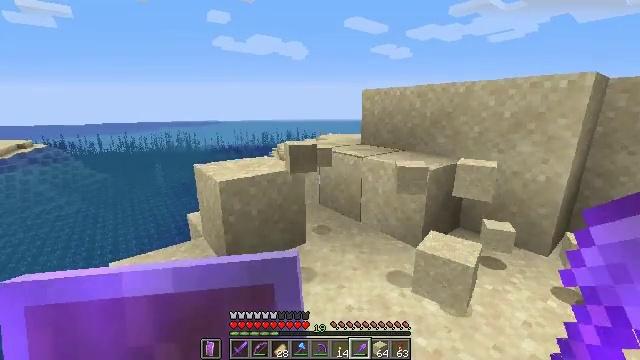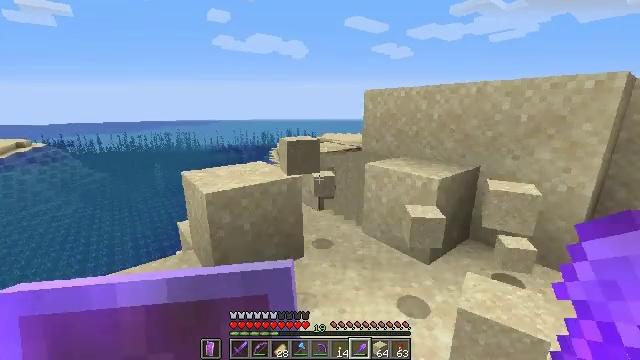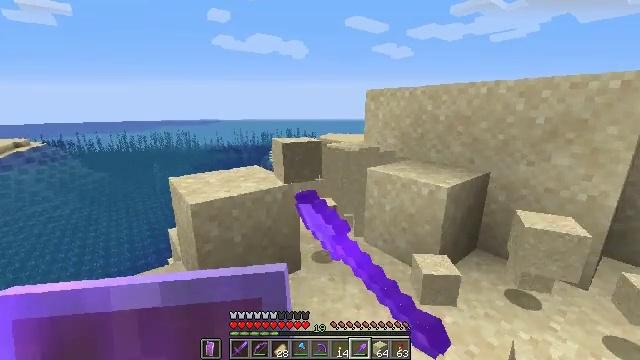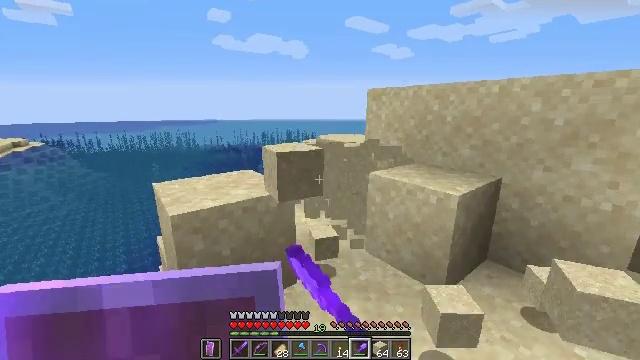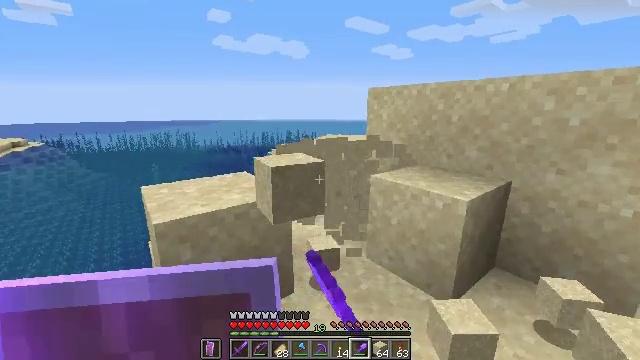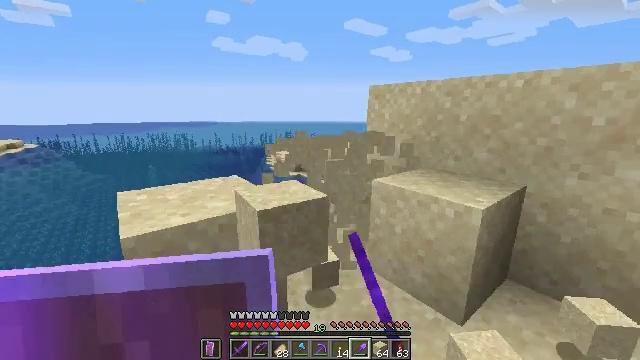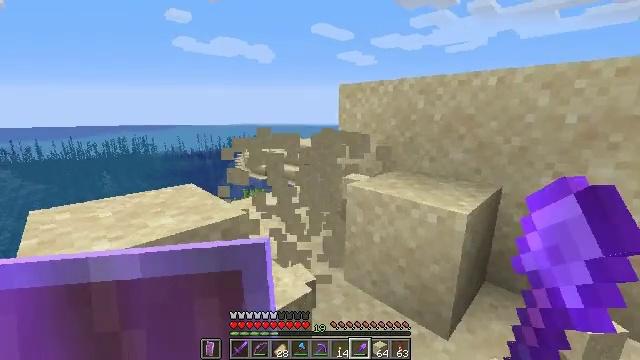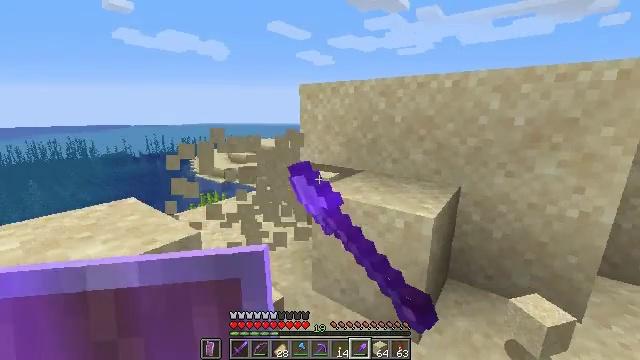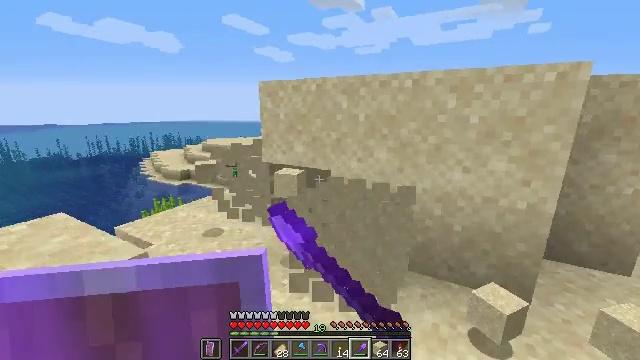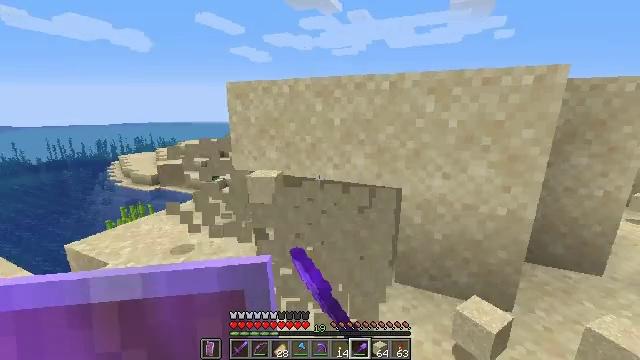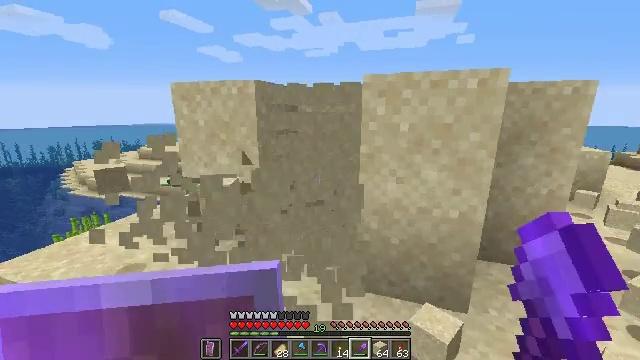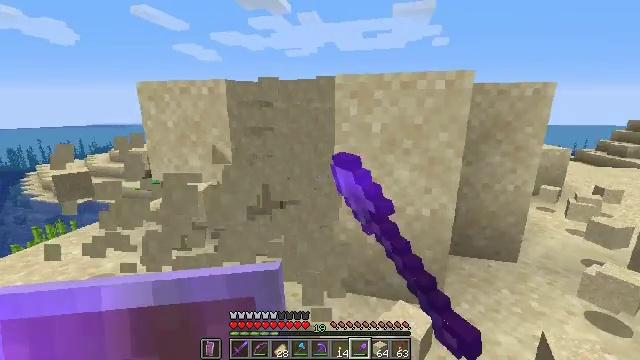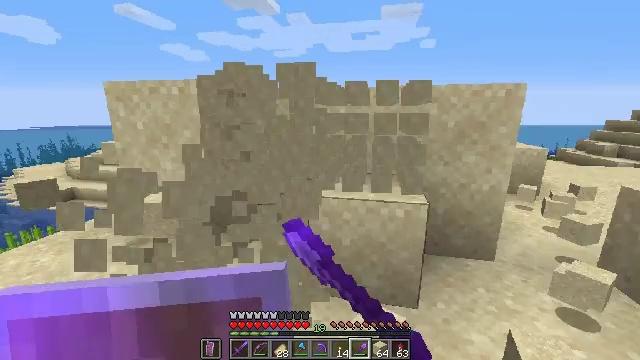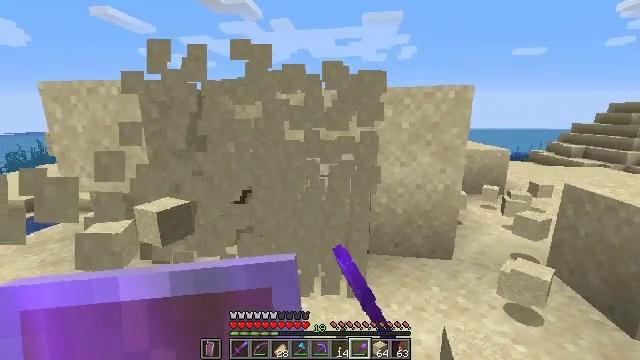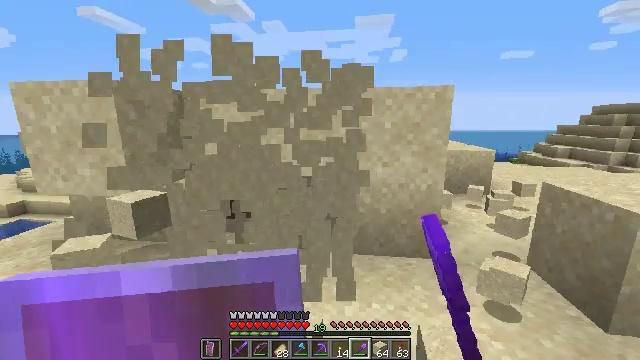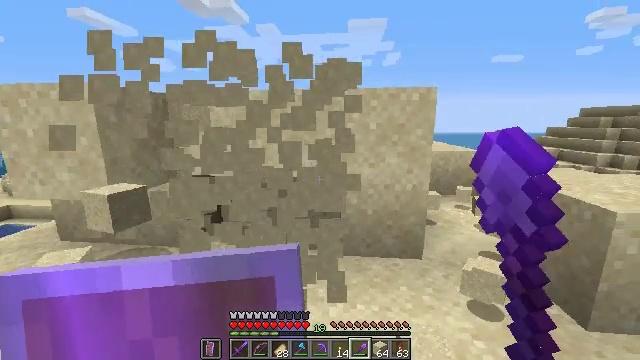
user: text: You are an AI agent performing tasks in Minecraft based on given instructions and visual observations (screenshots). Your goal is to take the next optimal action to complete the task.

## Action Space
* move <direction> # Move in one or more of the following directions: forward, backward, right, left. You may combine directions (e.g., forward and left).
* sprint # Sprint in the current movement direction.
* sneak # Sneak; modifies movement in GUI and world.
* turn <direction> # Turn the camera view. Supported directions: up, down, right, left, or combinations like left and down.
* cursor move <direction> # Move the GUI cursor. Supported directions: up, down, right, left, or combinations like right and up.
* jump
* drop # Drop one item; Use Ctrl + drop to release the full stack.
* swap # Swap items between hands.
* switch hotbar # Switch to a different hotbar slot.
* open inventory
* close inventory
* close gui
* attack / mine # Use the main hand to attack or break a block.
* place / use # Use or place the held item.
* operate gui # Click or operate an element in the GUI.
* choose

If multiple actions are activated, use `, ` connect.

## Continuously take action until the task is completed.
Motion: motion action
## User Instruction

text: Dig up some sand.
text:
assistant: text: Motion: move forward, attack / mine
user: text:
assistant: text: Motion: move forward, attack / mine
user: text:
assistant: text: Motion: move forward, attack / mine
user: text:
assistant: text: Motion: move forward, attack / mine
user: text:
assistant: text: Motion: move forward, attack / mine
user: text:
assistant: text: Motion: move forward, turn right, attack / mine
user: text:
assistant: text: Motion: move forward, turn right, attack / mine
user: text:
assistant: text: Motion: move forward and move right, turn right, attack / mine
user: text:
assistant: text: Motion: move right, turn right, attack / mine
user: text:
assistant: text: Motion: move right, turn right, attack / mine
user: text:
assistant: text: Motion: move right, turn right, attack / mine
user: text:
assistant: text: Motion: move right, turn right, attack / mine
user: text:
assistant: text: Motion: move right, turn right, attack / mine
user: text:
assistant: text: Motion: move right, turn right, attack / mine
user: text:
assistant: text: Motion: move right, turn right, attack / mine
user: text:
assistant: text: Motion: move right, attack / mine
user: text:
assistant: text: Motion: move back and move right, attack / mine
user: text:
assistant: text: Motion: move back and move right, turn left and up, attack / mine
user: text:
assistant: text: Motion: move back and move right, turn left, attack / mine
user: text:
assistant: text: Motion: move back, turn left, attack / mine
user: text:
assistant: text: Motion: move back and move left, turn left, attack / mine
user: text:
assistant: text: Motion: move back and move left
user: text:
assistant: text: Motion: move left
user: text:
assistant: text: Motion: move left
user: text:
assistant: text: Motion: move left
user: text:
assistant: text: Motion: no_op
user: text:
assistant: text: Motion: no_op
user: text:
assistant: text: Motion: no_op
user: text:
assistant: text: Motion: no_op
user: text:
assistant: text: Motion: no_op